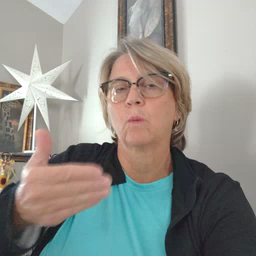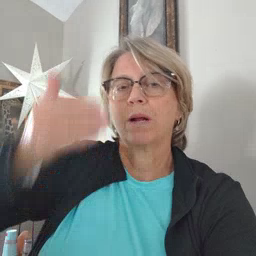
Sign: glasswindow